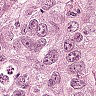
Metastatic tissue present: yes